Question: I am attempting an Email Application.
I have a stringbuilder method that is able to highlight and underline text in an 'EditText' when the user goes to the next 'EditText', like in the screenshot below:

The problem is, to do the above, I have had to copy and paste the code numerous times to do this. This is the code:
'''
edittext.setOnFocusChangeListener(new OnFocusChangeListener() {
@Override
public void onFocusChange(View v, boolean hasFocus) {
if (hasFocus) {
v.setBackgroundColor(Color.WHITE);
((EditText) v).setTextColor(Color.BLACK);
} else {
/* Below highlights the email addresses after the user has entered them and moved on*/
SpannableStringBuilder emailFormat = new SpannableStringBuilder();
String emailFormatted = edittext.getText().toString();
SpannableString formattedString= new SpannableString(emailFormatted);
formattedString.setSpan(new BackgroundColorSpan(Color.rgb(238,233,233)), 0, emailFormatted.length(), 0);
formattedString.setSpan(new UnderlineSpan(), 0, emailFormatted.length(), 0);
emailFormat.append(formattedString);
edittext.setText(emailFormat, BufferType.SPANNABLE);
}
}
});
'''
I repeat the code four times as shown below (by renaming 'edittext' as 'edittext2' and 'edittext3' and so on).
'''
edittext2.setOnFocusChangeListener(new OnFocusChangeListener() {
@Override
public void onFocusChange(View v, boolean hasFocus) {
if (hasFocus) {
v.setBackgroundColor(Color.WHITE);
((EditText) v).setTextColor(Color.BLACK);
} else {
/* Below highlights the email addresses after the user has entered them and moved on*/
SpannableStringBuilder emailFormat = new SpannableStringBuilder();
String emailFormatted = edittext2.getText().toString();
SpannableString formattedString= new SpannableString(emailFormatted);
formattedString.setSpan(new BackgroundColorSpan(Color.rgb(238,233,233)), 0, emailFormatted.length(), 0);
formattedString.setSpan(new UnderlineSpan(), 0, emailFormatted.length(), 0);
emailFormat.append(formattedString);
edittext2.setText(emailFormat, BufferType.SPANNABLE);
}
}
});
'''
The edittexts are declared in the 'onCreate' method as shown below:
'''
edittext = (EditText) findViewById(R.id.editText1); // From
edittext2 = (EditText) findViewById(R.id.editText2); // To
edittext3 = (EditText) findViewById(R.id.editText3); // cc
edittext4 = (EditText) findViewById(R.id.editText4); // bcc
'''
How could I do this with less code, by reading in all the 'EditText' in one block of code?
## SOLUTION:
As suggested by @Commonwares, I created a new class 'Foo' that implements 'OnFocusChangeListener':
'''
class Foo implements OnFocusChangeListener{
@Override
public void onFocusChange(View v, boolean hasFocus) {
// TODO Auto-generated method stub
v = (EditText) v;
if (hasFocus) {
v.setBackgroundColor(Color.WHITE);
((EditText) v).setTextColor(Color.BLACK);
} else {
/* Below highlights the email addresses after the user has entered them and moved on*/
SpannableStringBuilder emailFormat = new SpannableStringBuilder();
String emailFormatted = ((EditText) v).getText().toString();
SpannableString formattedString= new SpannableString(emailFormatted);
formattedString.setSpan(new BackgroundColorSpan(Color.rgb(238,233,233)), 0, emailFormatted.length(), 0);
formattedString.setSpan(new UnderlineSpan(), 0, emailFormatted.length(), 0);
emailFormat.append(formattedString);
((EditText) v).setText(emailFormat, BufferType.SPANNABLE);
}
}
}
'''
Then I can implement it in the 'onCreate' method like this:
'''
Foo test = new Foo();
edittext.setOnFocusChangeListener(test);
edittext2.setOnFocusChangeListener(test);
edittext3.setOnFocusChangeListener(test);
edittext4.setOnFocusChangeListener(test);
'''
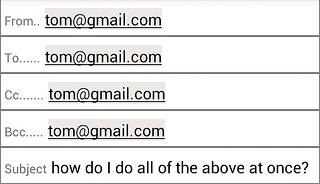
Answer: > How could I do this with less code
Use one listener inner class rather than four.
Each time you do 'new OnFocusChangeListener()' you are creating a class with code. Instead, create one such class ('class Foo implements OnFocusChangeListener') with one 'onFocusChange()' method. The widget that you need to work with is passed in as the 'View v' parameter to 'onFocusChange()' -- just cast that to be an 'EditText'.